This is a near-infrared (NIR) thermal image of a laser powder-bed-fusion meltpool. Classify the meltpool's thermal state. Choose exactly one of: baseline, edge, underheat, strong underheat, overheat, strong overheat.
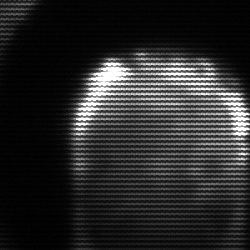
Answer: edge